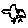
Label: bird